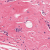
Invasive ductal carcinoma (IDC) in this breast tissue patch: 0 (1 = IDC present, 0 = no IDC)